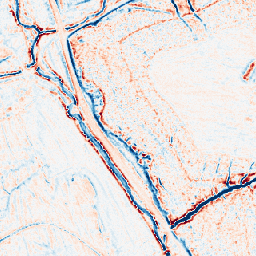
Category: edge_preserving
Decomposition family: bilateral
Decomposition parameters: d: 9
sigma_color: 100
sigma_space: 100
Upsampling method: nearest
Upsampling parameters: scale: 8
Upsampling scale: 8